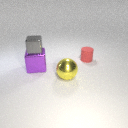
large yellow metal sphere in front of large purple metal cube